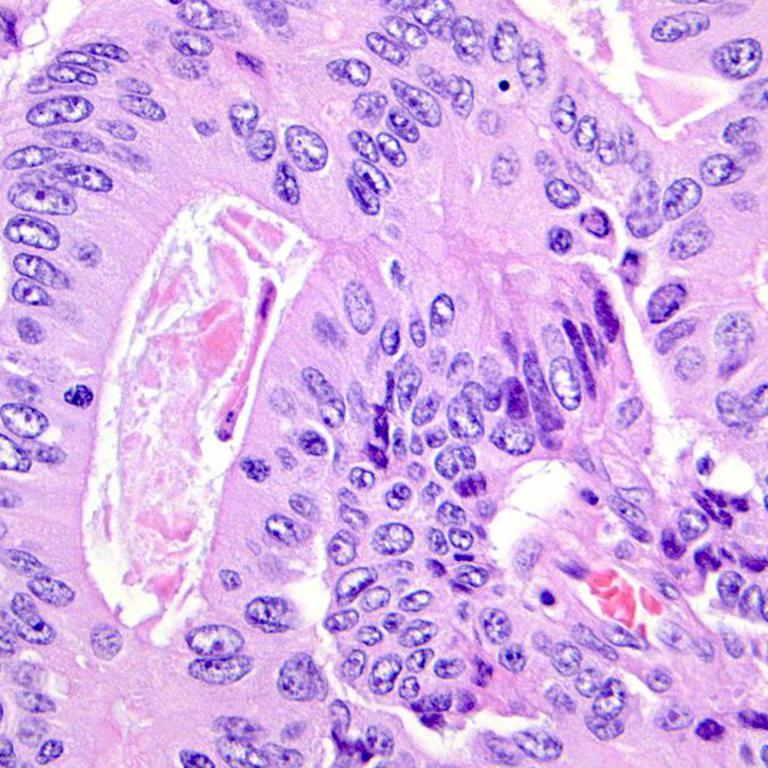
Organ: colon
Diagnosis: adenocarcinomas